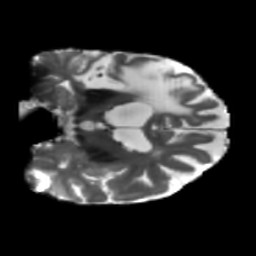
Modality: T2w
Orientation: coronal
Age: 71
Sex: male
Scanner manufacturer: siemens
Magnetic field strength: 3 T
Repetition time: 5.47 s
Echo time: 0.0854 s